Question: What is the color of the ball at (2, 4, 3)? The answer is the name of the color, with the first letter capitalized. You can choose an answer from Red, Green, Orange, Cyan, Purple, Blue and Yellow.
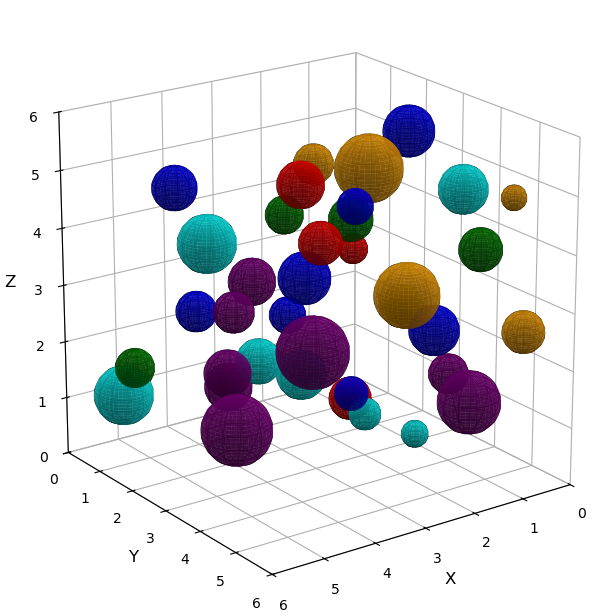
Answer: Yellow